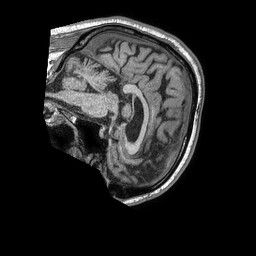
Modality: T1w
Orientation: sagittal
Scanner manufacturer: philips
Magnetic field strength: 1.5 T
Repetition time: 0.007773 s
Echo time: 0.003593 s